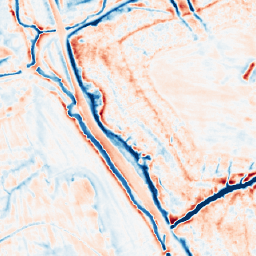
Category: multiscale
Decomposition family: dog_multiscale
Decomposition parameters: sigma_ratio: 1.4
n_scales: 6
base_sigma: 0.5
Upsampling method: nearest
Upsampling parameters: scale: 2
Upsampling scale: 2